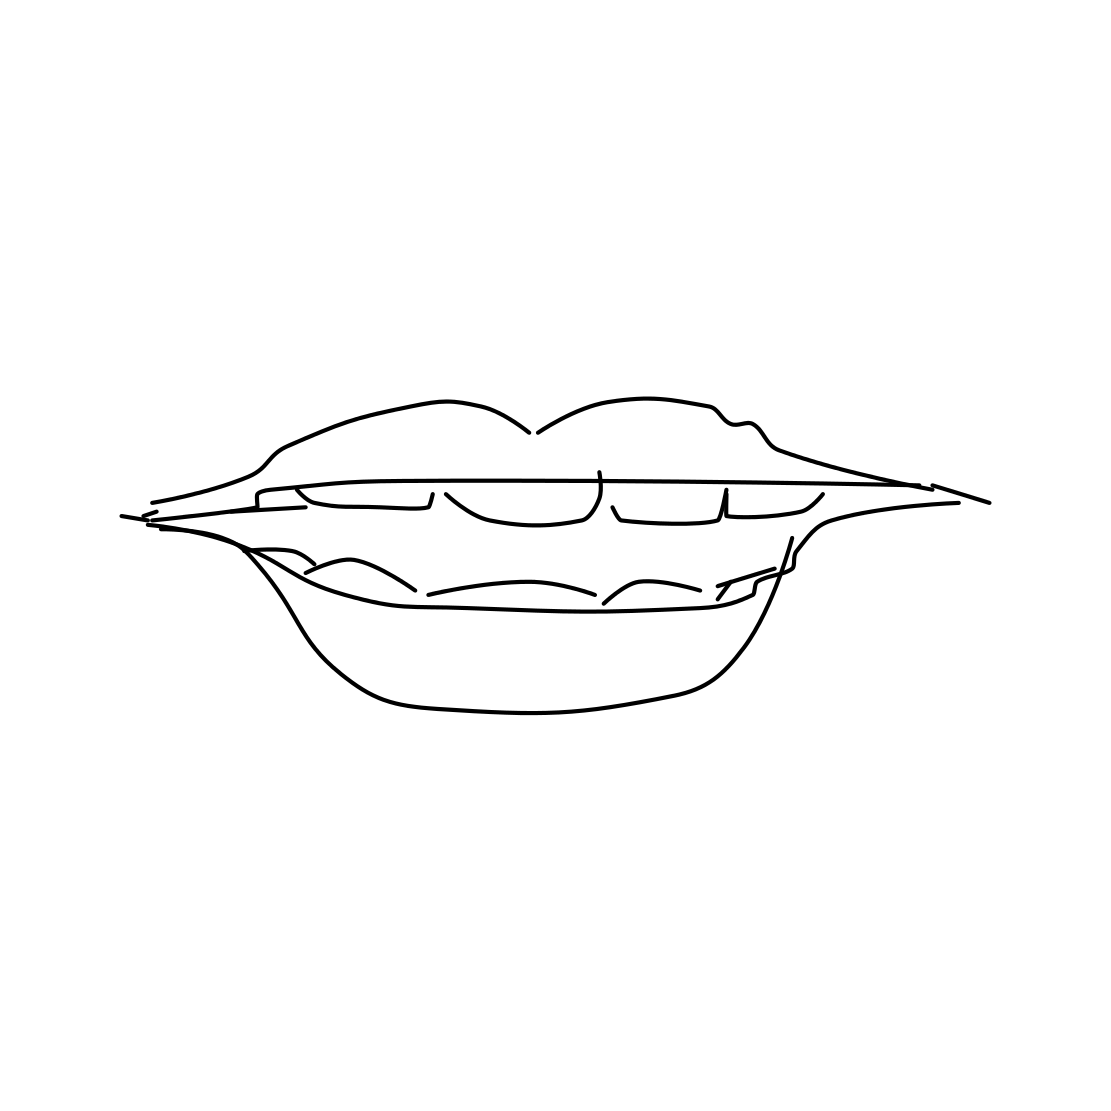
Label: mouth